Question: I stuck at this stage, how add that 3 towers in to the StackPane and how to move the bricks inside that pane (from 1-2-3 for example) using only JavaFX code without Scene Builder? I would be grateful for any answers!
Image:

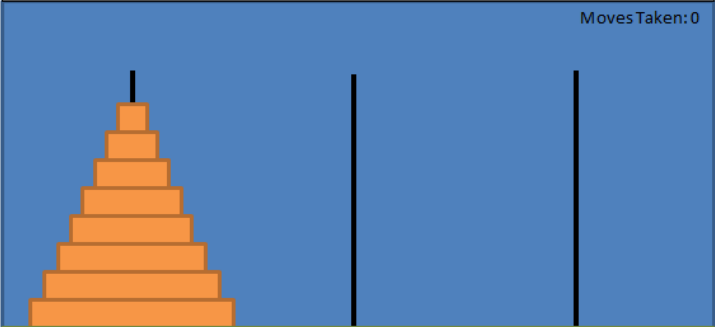
Answer: My suggestion:
You create a class "Tower" which extends the class <URL> and contains a list of disks. The class has a method "accept" which returns boolean depending on whether you can put a disk there or not.
Create 3 instances of the class Tower.
Then you create a class "Disk" which extends the class <URL>. Create 8 instances with varying width and add them to the first tower, ie the list of the class Tower.
Each Disk will use a mouselistener as described in <URL>. The mechanism is very similar to what you need.
In the mousepressed handler of the mouse listener you check whether the disk is on top of the tower or not and hence whether you can drag it or not.
In the mousereleased handler of the mouse listener you simply check whether a disk intersects (see <URL> with a given tower. If it does and the accept method returns true, you drop it there. If the accept method returns false, you let it fly back to where it came from.
You're finished when a Tower has all of the disks.
That's basically it.
Oh, and don't use a StackPane, use a Pane instead. And you don't need images. The picture you show can be created solely of rectangles.